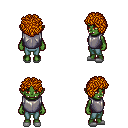
a pixel art fantasy rpg character, female body template, orc, green skin, steel chest armor, teal pants, dark blonde curly afro hairstyle, white slippers, four views (front, back, left, right), 2x2 character sprite sheet, small pixel art, hard edges, no anti-aliasing